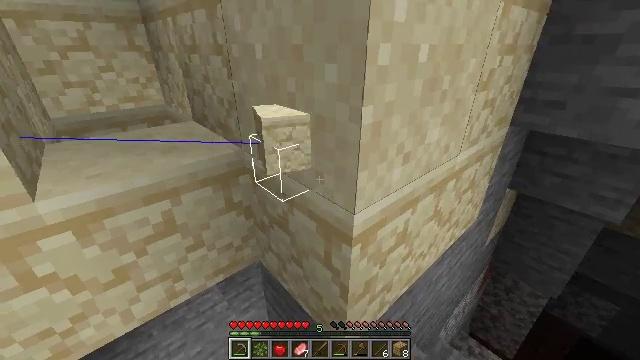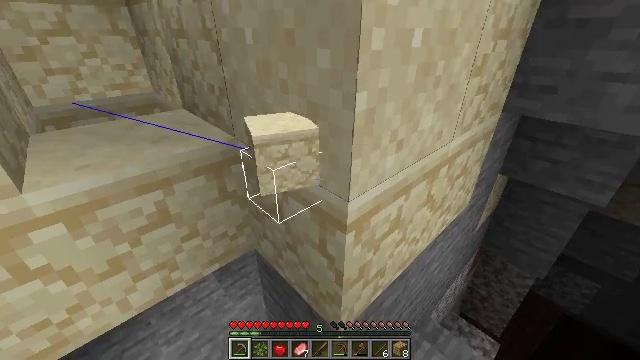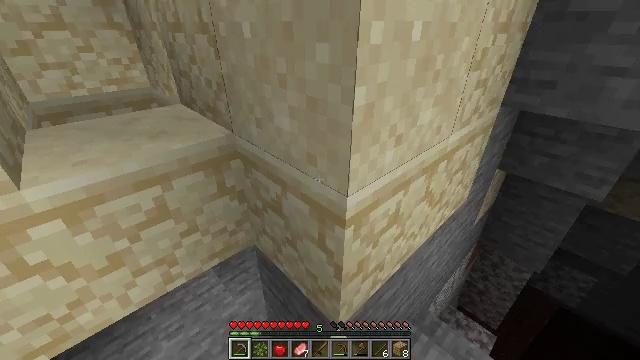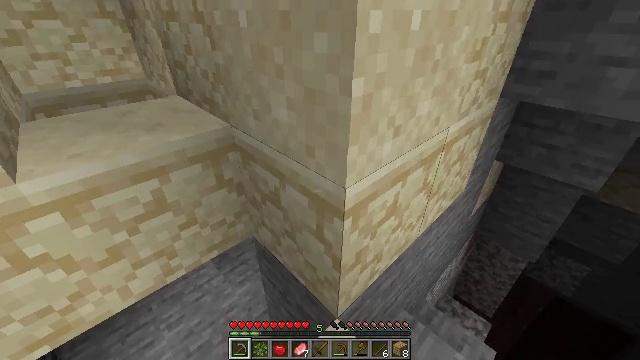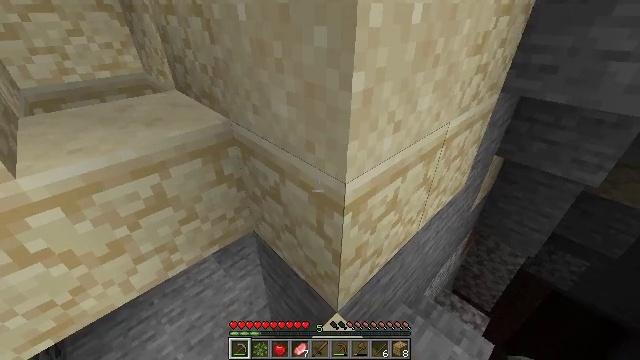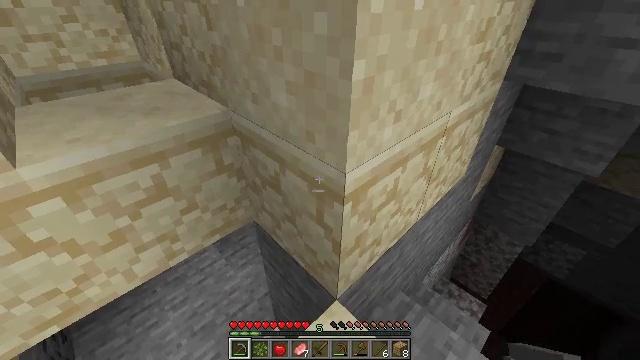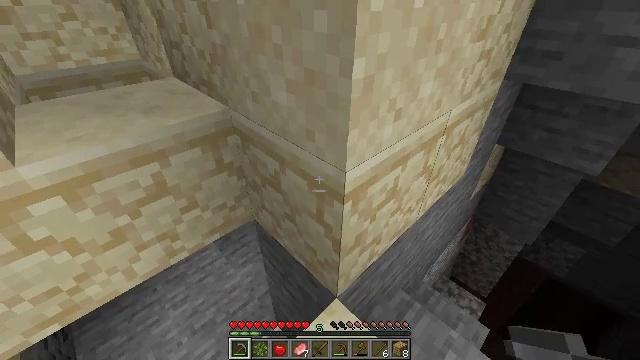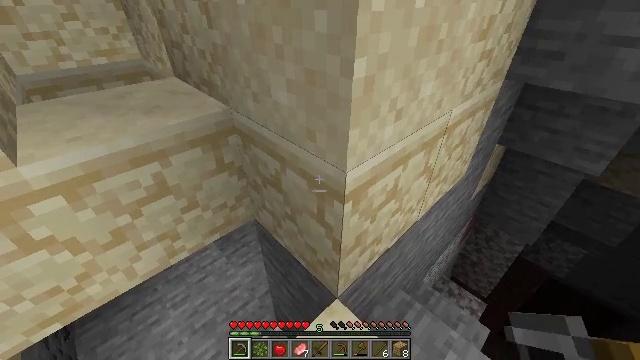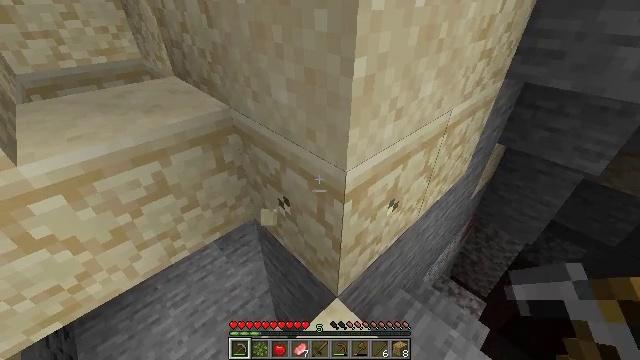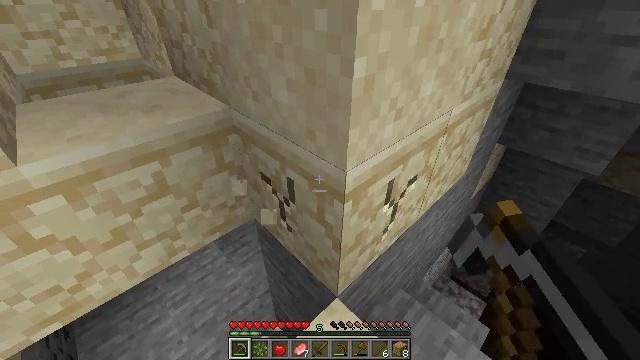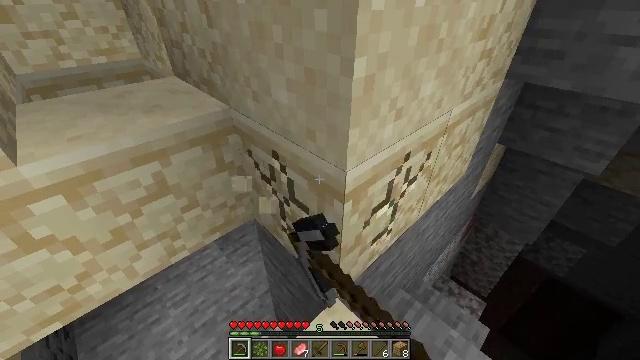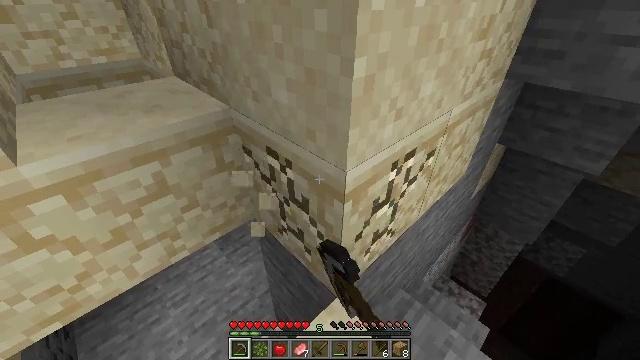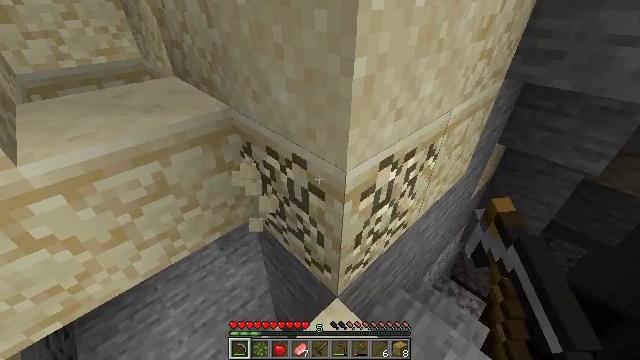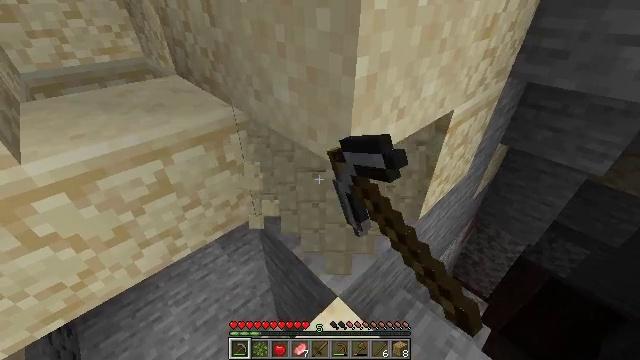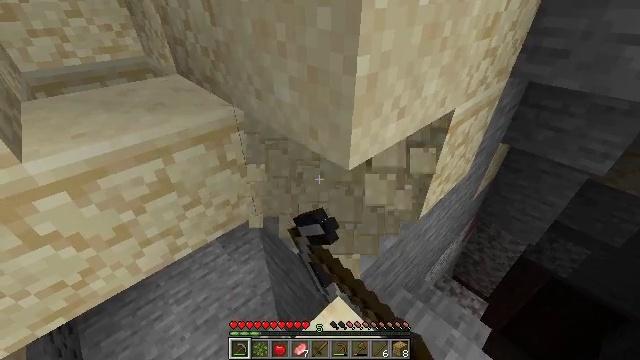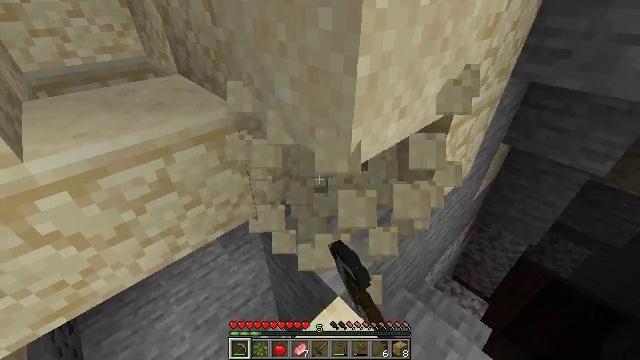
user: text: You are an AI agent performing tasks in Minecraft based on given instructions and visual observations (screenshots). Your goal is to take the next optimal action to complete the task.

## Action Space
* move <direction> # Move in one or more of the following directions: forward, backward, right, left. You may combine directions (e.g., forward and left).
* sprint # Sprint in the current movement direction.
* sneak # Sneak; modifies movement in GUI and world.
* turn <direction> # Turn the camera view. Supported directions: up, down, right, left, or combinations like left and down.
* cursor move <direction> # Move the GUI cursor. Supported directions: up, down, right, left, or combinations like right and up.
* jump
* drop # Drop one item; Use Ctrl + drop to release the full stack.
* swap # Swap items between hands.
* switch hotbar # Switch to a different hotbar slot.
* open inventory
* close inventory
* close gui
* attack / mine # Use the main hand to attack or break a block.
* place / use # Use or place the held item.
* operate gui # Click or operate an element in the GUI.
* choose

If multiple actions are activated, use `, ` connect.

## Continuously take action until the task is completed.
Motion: motion action
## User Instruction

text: Mine the sandstone block.
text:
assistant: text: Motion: turn right and down
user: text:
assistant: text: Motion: turn down
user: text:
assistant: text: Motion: turn down
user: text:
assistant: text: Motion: turn down
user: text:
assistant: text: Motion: turn down
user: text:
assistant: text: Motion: no_op
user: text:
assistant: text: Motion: no_op
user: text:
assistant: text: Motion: attack / mine
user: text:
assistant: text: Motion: attack / mine
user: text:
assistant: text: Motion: attack / mine
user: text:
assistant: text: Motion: attack / mine
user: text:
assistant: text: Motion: attack / mine
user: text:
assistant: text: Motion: attack / mine
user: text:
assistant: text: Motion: attack / mine
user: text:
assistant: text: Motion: attack / mine
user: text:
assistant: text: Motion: attack / mine
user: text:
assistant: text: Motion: turn up, attack / mine
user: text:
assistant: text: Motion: no_op